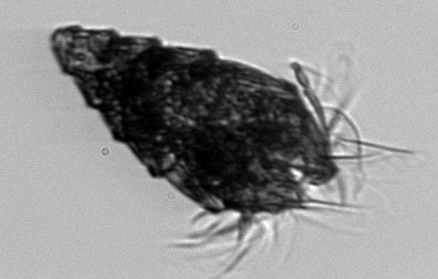
Label: Laboea_strobila